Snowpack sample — Snodgrass Mountain, Crested Butte, Colorado (2/4/25, 12:06 PM MST)
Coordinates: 38.923, -106.968
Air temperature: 35 °F
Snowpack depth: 80 cm
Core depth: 60 cm
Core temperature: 32 °F
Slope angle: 14°, slope face: 78°
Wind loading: low
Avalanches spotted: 0
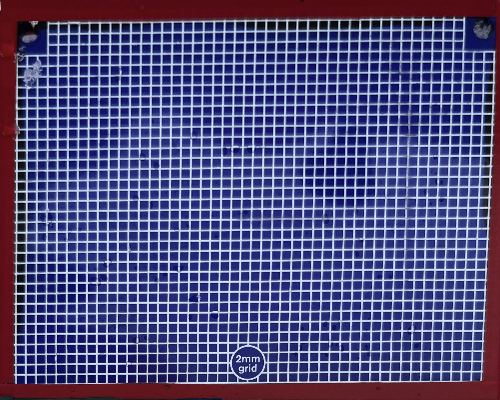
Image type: profile
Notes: No avalanches nearby, unusually warm weather for the last month reported by residents, Collected 25 yards from treeline